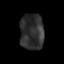
Tissue: prostate
Cell type: Epithelial cells
Senescence score: 0.3341
Nuclear area (px): 850
Mean DAPI intensity: 47.06